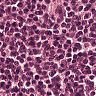
Metastatic tissue present: no